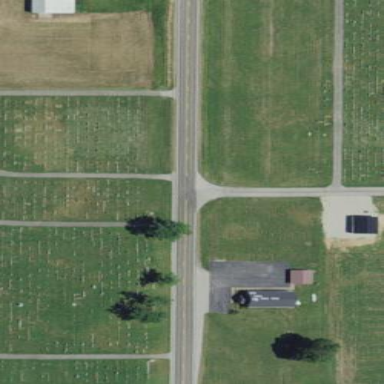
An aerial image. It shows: Grave yard.